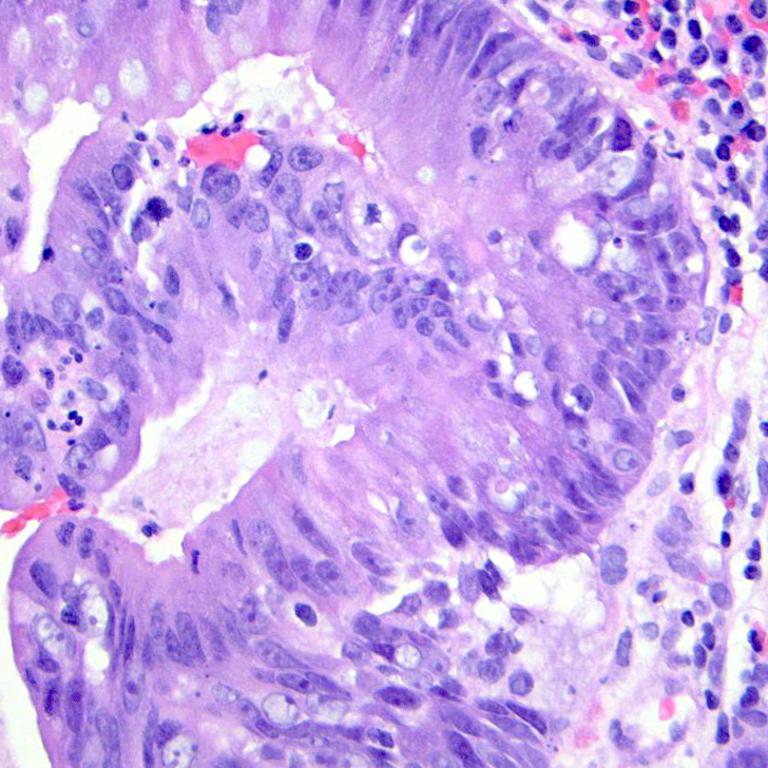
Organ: colon
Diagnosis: adenocarcinomas